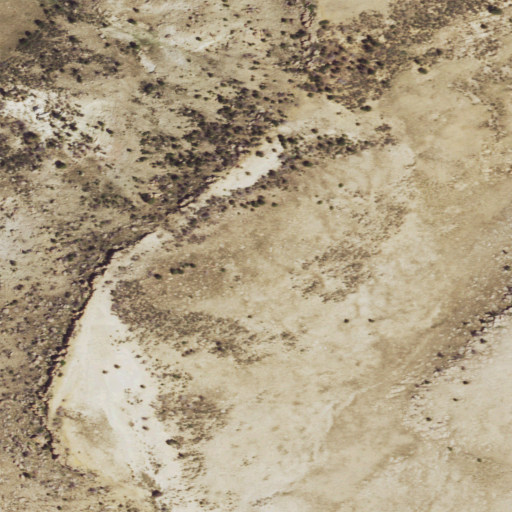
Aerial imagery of mountain in Wyoming named Battle Mountain containing grassland and shrub